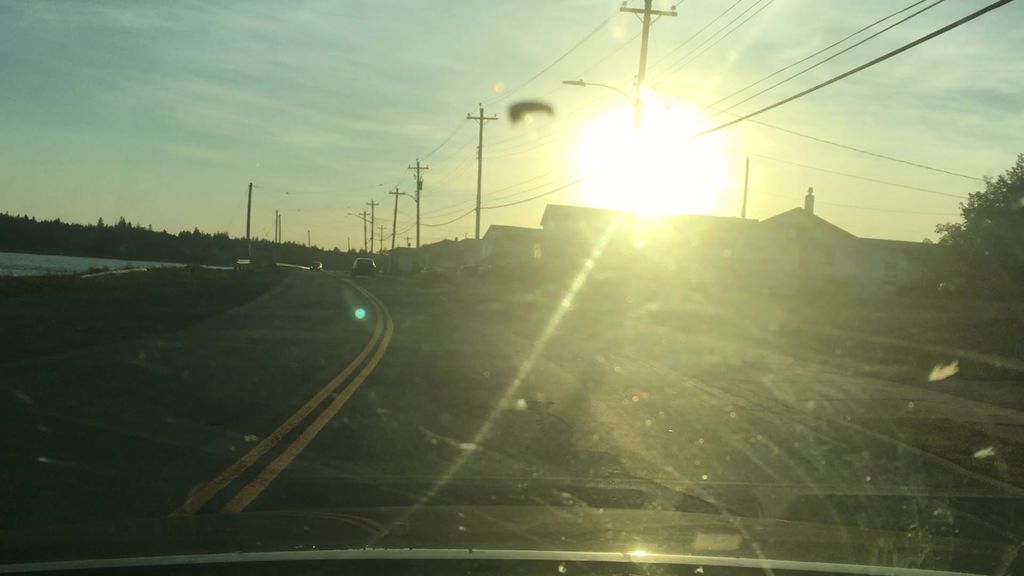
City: halifax